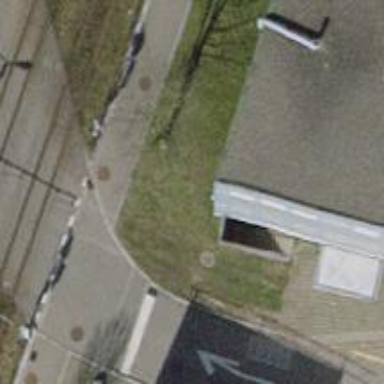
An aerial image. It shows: Surveillance object is present in the image.